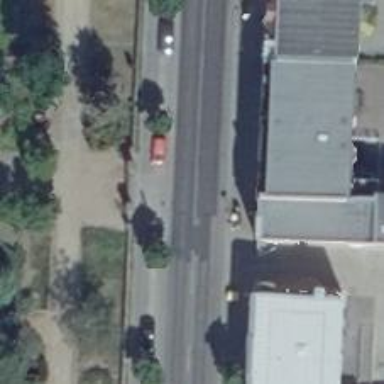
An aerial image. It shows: Marked asphalt road with tertiary classification and parking lanes on the left side.